Interaction volume radius: 10 \u00c5
Interaction volume height: 35 \u00c5
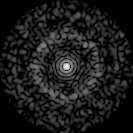
Disorder parameter: 0.8415